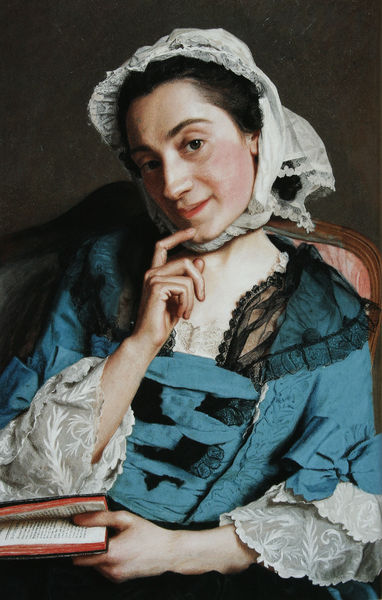
Titel: Madame d'Epinay (Ausschnitt)
Künstler: Jean-Etienne Liotard
Standort: Genf
Institution: Musée d'Art et d'Histoire
Schlagwörter: blau, dunkel, gemälde, hand, kopf, schatten, weiß, sitzen, ausschnitt, braun, daumen, finger, frau, haar, holz, kleid, licht, mund, nase, ohr, orange, profil, schwarz, stirn, stuhl, türkis, blick, dame, rot, schleier, tuch, haube, ornament, schleife, jung, kappe, arm, arme, augen, bibel, bluse, gesicht, inkarnat, kragen, mensch, spitze, ärmel, bildnis, hals, hände, portrait, porträt, rückenlehne, schauen, öl, auge, gewand, haare, pose, sessel, stickerei, tücher, spitzen, person, pflanzen, schleifen, augenbrauen, kinn, kontrast, lippen, rosa, schräg, schön, lächeln, schrift, wangen, lehne, sitz, mieder, tüll, polster, weib, zeigefinger, floral, lesen, rüschen, nachdenken, lächelnd, kokett, geneigt, foto, offen, buch, denken, schnitt, seite, nd, text, manschette, anschauen, betrachten, einband, seiten, halbprofil, zentral, gebunden, haaransatz, korsett, leserin, bänder, aufgeschlagen, neigung, korsage, nett, amüsiert, lektüre, verschmitzt, lächelt, dumme kuh, geineigt, schriftblock, unterbrechen, spitzenhäubchen, hub, schlutertuch